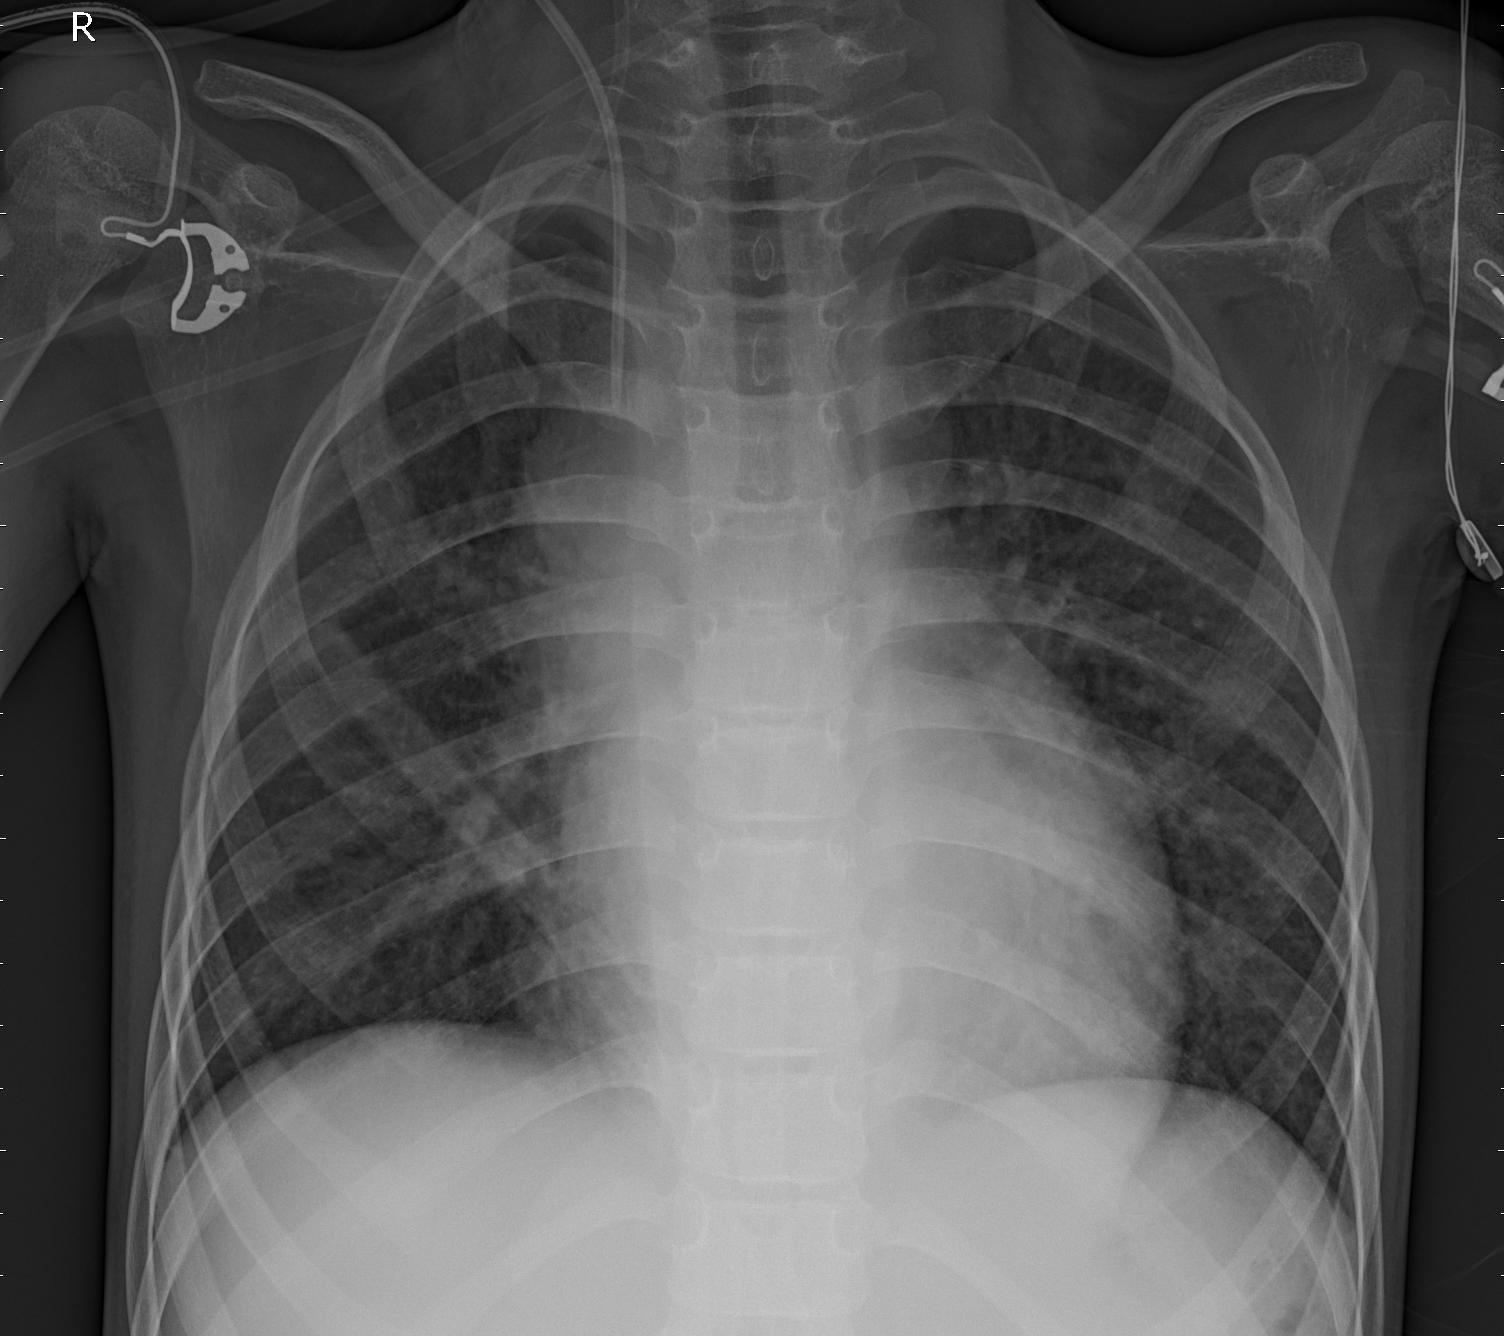
Diagnosis: PNEUMONIA